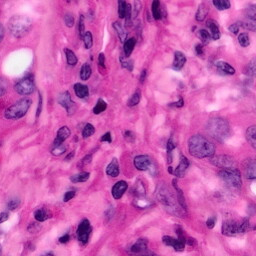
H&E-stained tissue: Pancreatic